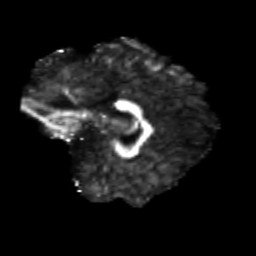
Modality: FA
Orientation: sagittal
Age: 25
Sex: female
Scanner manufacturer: siemens
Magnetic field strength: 3 T
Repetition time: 3.5 s
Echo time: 0.125 s